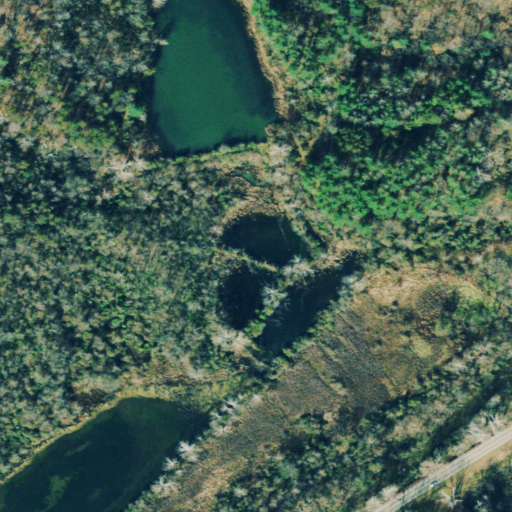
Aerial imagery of valley in Ohio named Smith Hollow containing deciduous forest, pasture, evergreen forest, open water, open development, mixed forest, low intensity development, and herbaceous wetlands